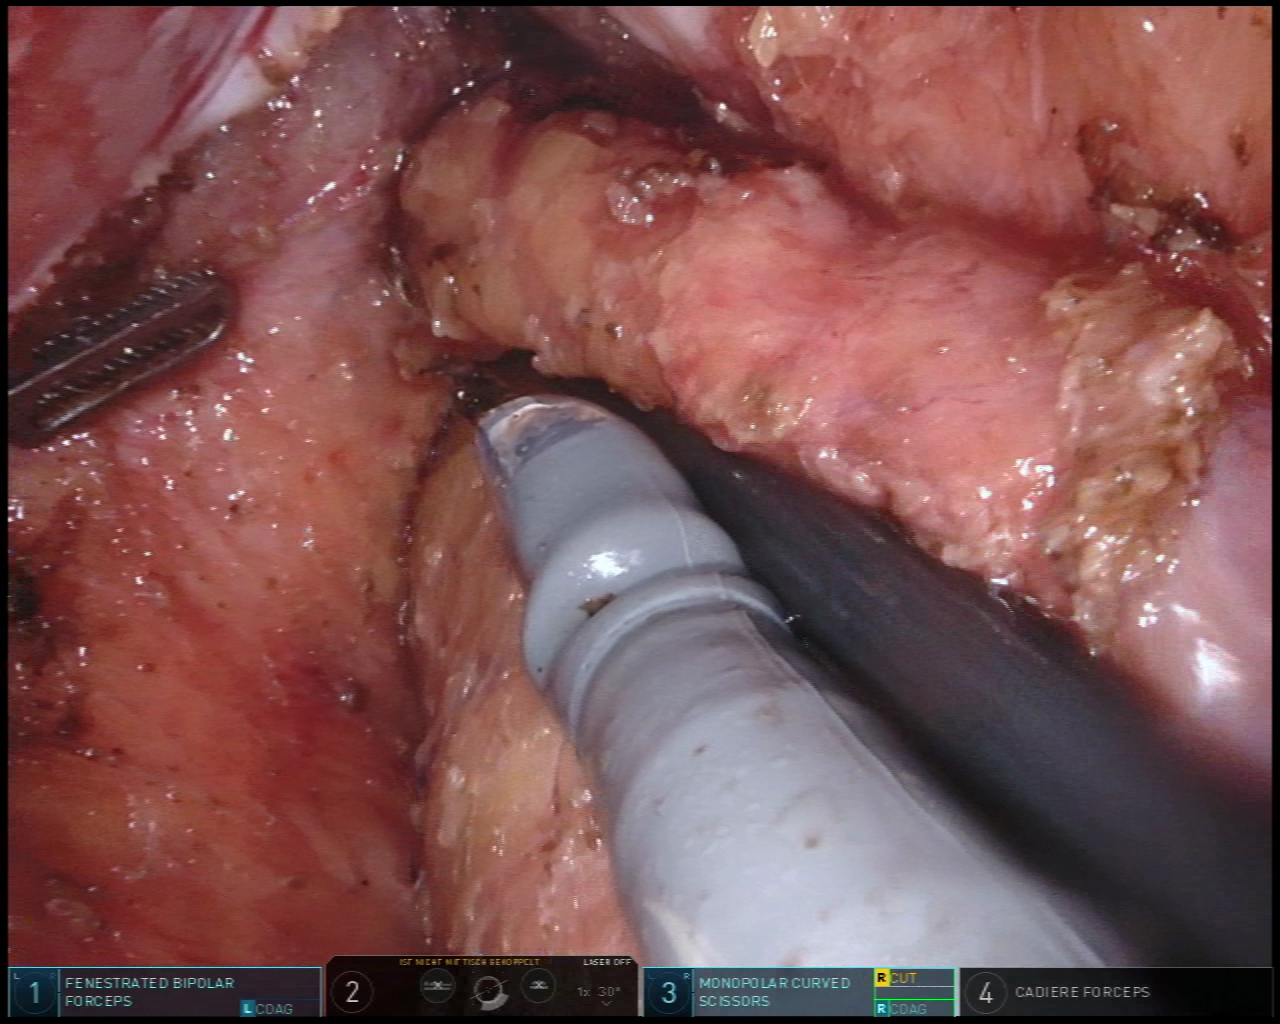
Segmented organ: vesicular_glands
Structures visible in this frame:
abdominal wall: no
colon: no
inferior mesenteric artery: no
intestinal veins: no
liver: no
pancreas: no
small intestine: no
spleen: no
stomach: no
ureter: no
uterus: no
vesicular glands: yes